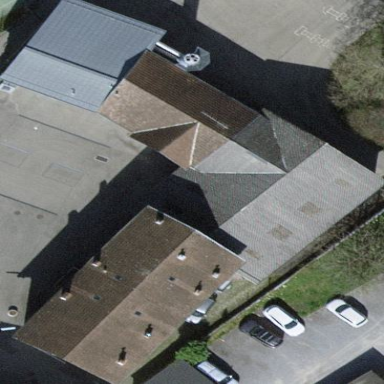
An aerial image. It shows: Building with gabled roof made of tile. The roof orientation is along/across.